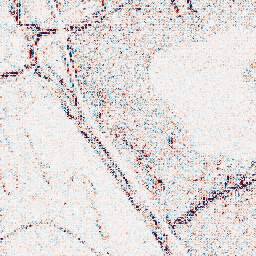
Category: wavelet
Decomposition family: wavelet_reverse_biorthogonal
Decomposition parameters: wavelet: rbio1.3
level: 1
Upsampling method: regularized
Upsampling parameters: scale: 4
lambda_reg: 0.001
Upsampling scale: 4